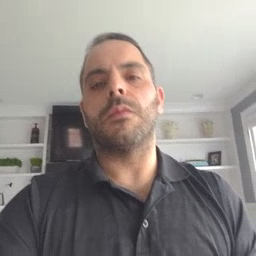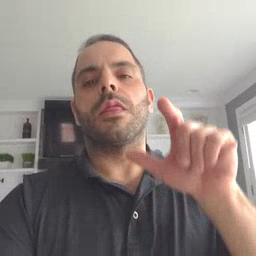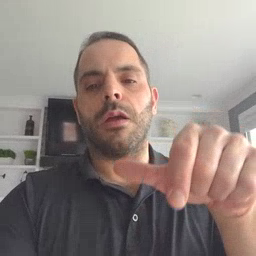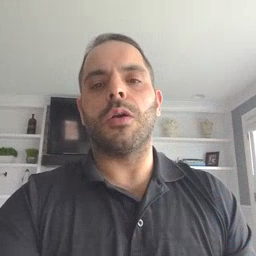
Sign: later